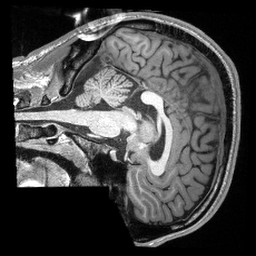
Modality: T1w
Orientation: sagittal
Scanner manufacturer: siemens
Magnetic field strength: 3 T
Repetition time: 2.3 s
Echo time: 0.00308 s